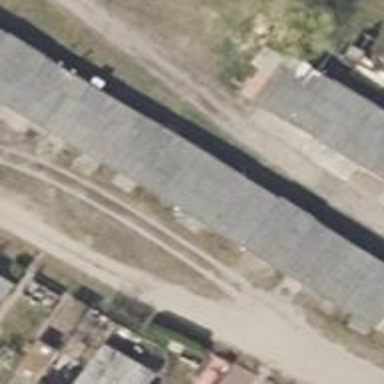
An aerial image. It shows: Group of garages.